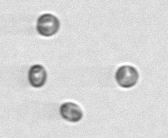
Label: Thalassiosira_sp_aff_mala